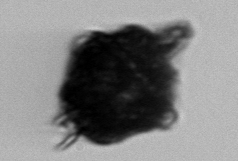
Label: Gonyaulax